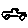
Label: car